Question: Using GWT 2.4...
I am building upon a complex Composite dual view/edit mode implementation that is backed GWT's DataGrid and MultiSelectionModel. My goal is for a user to be able to click a checkbox in each row that they'd like to post updates for.
Here's a screenshot from a semi-functional interface:

Note the selected (highlighted) rows.
Now the problem is that when I type something in any of the cells (e.g., the first row's $ cell under the $/Mw 1 composite cell header), then click that row's checkbox (or any other row's checkbox for that matter) to select or de-select, the value gets reset to the original value when the screen's data was first requested. Not desired behavior by any stretch!
Let's take a look at my custom implementation for the grid. (Excuse the length).
'''
public abstract class ToggleableGrid<T extends Identifiable<?>> extends Composite {
private static final int CHKBOX_COLUMN_WIDTH = App.INSTANCE.checkboxColumnWidth();
private static final DisplayMode DEFAULT_MODE = DisplayMode.VIEW;
private ProvidesKey<T> keyProvider;
private DataGrid<T> grid;
private MultiSelectionModel<T> selectionModel;
private ListDataProvider<T> dataProvider;
private int tabIndex = 0;
public ToggleableGrid() {
final DataGridConfiguration config = new DefaultDataGridConfiguration();
initGrid(config);
}
public ToggleableGrid(DataGridConfiguration config) {
initGrid(config);
}
private void initGrid(DataGridConfiguration config) {
keyProvider = new ProvidesKey<T>() {
@Override
public Object getKey(T item) {
return item == null ? null : item.getId();
}
};
grid = new DataGrid<T>(config.getPageSize(), config.getResources(), keyProvider);
// Set the message to display when the table is empty.
grid.setEmptyTableWidget(new Label(UiMessages.INSTANCE.no_results()));
initWidget(grid);
setVisible(true);
}
public void setInput(List<T> content) {
setInput(content, DEFAULT_MODE);
}
public void setInput(List<T> content, DisplayMode mode) {
resetTableColumns();
if (isInEditMode(mode)) {
// Add a selection model so we can select cells
selectionModel = new MultiSelectionModel<T>(keyProvider);
grid.setSelectionModel(selectionModel, DefaultSelectionEventManager.<T> createCheckboxManager(0));
addRowSelector();
}
dataProvider = new ListDataProvider<T>(content);
final ListHandler<T> sortHandler = new ListHandler<T>(dataProvider.getList());
grid.addColumnSortHandler(sortHandler);
initializeStructure(constructMetadata(), sortHandler, mode);
dataProvider.addDataDisplay(grid);
}
// see https://stackoverflow.com/questions/<PHONE>/remove-all-columns-from-a-celltable
// concrete classes are forced to maintain a handle on all columns added
private void resetTableColumns() {
for (final Column<T, ?> column: allColumns()) {
grid.removeColumn(column);
}
allColumns().clear();
}
protected boolean isInEditMode(DisplayMode currentDisplayMode) {
boolean result = false;
if (currentDisplayMode.equals(DisplayMode.EDIT)) {
result = true;
}
return result;
}
protected abstract Set<Column<T, ?>> allColumns();
protected abstract TableMetadata constructMetadata();
protected abstract void initializeStructure(TableMetadata metadata, ListHandler<T> sortHandler, DisplayMode mode);
protected void setColumnHorizontalAlignment(Column<T, ?> column, HorizontalAlignmentConstant alignment) {
column.setHorizontalAlignment(alignment);
}
// TODO figure out how to add a checkbox to column header that provides select/de-select all capability
// see https://stackoverflow.com/questions/<PHONE>/gwt-celltable-programmatically-select-checkboxcell
protected void addRowSelector() {
final Column<T, Boolean> rowSelectColumn = new Column<T, Boolean>(new CheckboxCell(true, false)) {
@Override
public Boolean getValue(T value) {
Boolean result;
// check for null value and return null;
if(value == null || value.getId() == null) {
result = null;
} else { // get value from the selection model
result = selectionModel.isSelected(value);
}
return result;
}
};
addColumn(rowSelectColumn, UiMessages.INSTANCE.select());
setColumnWidth(rowSelectColumn, CHKBOX_COLUMN_WIDTH, Unit.PX);
setColumnHorizontalAlignment(rowSelectColumn, HasHorizontalAlignment.ALIGN_CENTER);
}
protected void setColumnWidth(Column<T, ?> column, int width, Unit unit) {
grid.setColumnWidth(column, width, unit);
}
protected void addColumn(Column<T, ?> column, String columnHeaderName) {
addColumn(column, columnHeaderName, HasHorizontalAlignment.ALIGN_RIGHT);
}
protected void addColumn(Column<T, ?> column, String columnHeaderName, HorizontalAlignmentConstant alignment) {
final SafeHtmlBuilder sb = new SafeHtmlBuilder();
final String divStart = "<div align=""+ alignment.getTextAlignString() + "" class="" +UiResources.INSTANCE.style().word_wrap() + "">";
sb.appendHtmlConstant(divStart).appendEscaped(columnHeaderName).appendHtmlConstant("</div>");
final SafeHtml header = sb.toSafeHtml();
grid.addColumn(column, header);
allColumns().add(column);
}
protected CompositeCell<T> generateCompositeCell(final List<HasCell<T, ?>> hasCells) {
final CompositeCell<T> compositeCell = new CompositeCell<T>(hasCells) {
@Override
public void render(Context context, T value, SafeHtmlBuilder sb) {
sb.appendHtmlConstant("<table><tbody><tr>");
super.render(context, value, sb);
sb.appendHtmlConstant("</tr></tbody></table>");
}
@Override
protected Element getContainerElement(Element parent) {
// Return the first TR element in the table.
return parent.getFirstChildElement().getFirstChildElement().getFirstChildElement();
}
@Override
protected <X> void render(Context context, T value,
SafeHtmlBuilder sb, HasCell<T, X> hasCell) {
final Cell<X> cell = hasCell.getCell();
sb.appendHtmlConstant("<td>");
cell.render(context, hasCell.getValue(value), sb);
sb.appendHtmlConstant("</td>");
}
};
return compositeCell;
}
// FIXME not working quite the way we'd expect, index incremented within column for each row, not each row by column
protected int nextTabIndex() {
tabIndex++;
return tabIndex;
}
protected AbstractCellTable<T> getGrid() {
return grid;
}
/**
* Gets the selected (row(s) of) data from grid (used in edit mode)
* @return the selected data (as per selection model)
*/
public List<T> getSelectedData() {
final List<T> data = new ArrayList<T>();
data.addAll(selectionModel.getSelectedSet());
return data;
}
/**
* Gets all (row(s) of) data in grid (used in edit mode)
* @return all data as list
*/
public List<T> getAllData() {
return dataProvider.getList();
}
/**
* Clears the currently selected (row(s) of) data (used in edit mode)
*/
public void clearSelectedData() {
selectionModel.clear();
grid.redraw();
}
}
'''
So, the interesting methods to stare at above (I think) are , and .
We initialize the grid with List data and set a display mode in setInput. It's here as well that the selection model is initialized. It uses GWT's DefaultSelectionEventManager createCheckboxManager().
I've been trying to grok the event model, but it eludes me. I've visited the following sources online, but have come up short on avenues to solving this problem.
-- <URL>
AbstractInputCell's getConsumedEventsImpl adds focus, blur and keydown, so this (I believe) is not a track I need to explore
-- <URL>
The various ways you can instantiate a CheckBoxCell got me curious, and I've tried many constructor argument permutations, but the one I settled on (true, false) is (I believe) the right one
Agreeing here and now (before being reprimanded) that there's perhaps some unnecessary complexity in my implementation, but I am looking for guidance nonetheless. Thanks!
If it helps here's an impl of the aforementioned ToggleableGrid. If anything it gives you more detail on what goes into each CompositeCell. For details on AbstractValidatableColumn and ValidatableInputCell, see: <URL>.
'''
public class EnergyOfferGrid extends ToggleableGrid<EnergyOfferDTO> {
public EnergyOfferGrid() {
super();
}
public EnergyOfferGrid(DataGridConfiguration config) {
super(config);
}
private static final int MAX_NUMBER_OF_MW_PRICE_POINTS = App.INSTANCE.maxNoOfMwPricePoints();
private Set<Column<EnergyOfferDTO, ?>> columns = new HashSet<Column<EnergyOfferDTO, ?>>();
@Override
protected Set<Column<EnergyOfferDTO, ?>> allColumns() {
return columns;
}
@Override
protected TableMetadata constructMetadata() {
final TableMetadata metadata = new TableMetadata();
// TODO Consider a predefined set of ReferenceData to be held in a common package
// Use Slope
metadata.addColumnMetadata(UiMessages.INSTANCE.use_slope(), new String[] {UiMessages.INSTANCE.yes(), UiMessages.INSTANCE.no()}, new String[] {"true", "false"});
return metadata;
}
@Override
protected void initializeStructure(TableMetadata metadata, ListHandler<EnergyOfferDTO> sortHandler, DisplayMode currentDisplayMode) {
addHourColumn(sortHandler);
addUseSlopeColumn(metadata, sortHandler, currentDisplayMode);
for (int i = 0; i < MAX_NUMBER_OF_MW_PRICE_POINTS; i++) { // zero-based indexing
addPriceMwColumn(i, currentDisplayMode);
}
}
protected void addHourColumn(ListHandler<EnergyOfferDTO> sortHandler) {
final Column<EnergyOfferDTO, String> hourColumn = new Column<EnergyOfferDTO, String>(new TextCell()) {
@Override
public String getValue(EnergyOfferDTO energyOffer) {
String result = "";
if (energyOffer.getId() != null) {
final String isoDateTime = energyOffer.getId().getOperatingHour();
if (isoDateTime != null && !isoDateTime.isEmpty()) {
final Date dateTime = CSTimeUtil.isoToDate(isoDateTime);
if (dateTime != null) {
result = CSTimeUtil.dateToHour(dateTime);
}
}
}
return result;
}
};
hourColumn.setSortable(true);
sortHandler.setComparator(hourColumn, new Comparator<EnergyOfferDTO>() {
@Override
public int compare(EnergyOfferDTO eo1, EnergyOfferDTO eo2) {
final String date1 = eo1.getId() != null ? eo1.getId().getOperatingHour() : "";
final String date2 = eo2.getId() != null ? eo2.getId().getOperatingHour() : "";
return date1.compareTo(date2);
}
});
// We know that the data is sorted by hour by default.
getGrid(). getColumnSortList().push(hourColumn);
addColumn(hourColumn, UiMessages.INSTANCE.hour());
setColumnWidth(hourColumn, 45, Unit.PX);
setColumnHorizontalAlignment(hourColumn, HasHorizontalAlignment.ALIGN_RIGHT);
}
protected void addUseSlopeColumn(TableMetadata metadata, ListHandler<EnergyOfferDTO> sortHandler, DisplayMode currentDisplayMode) {
final ReferenceData refData = metadata.allColumnMetadata().get(UiMessages.INSTANCE.use_slope());
Column<EnergyOfferDTO, String> useSlopeColumn;
Cell<String> cell;
if (isInEditMode(currentDisplayMode)) {
cell = new ReferenceDataBackedSelectionCell(refData);
} else {
cell = new TextCell();
}
useSlopeColumn = new Column<EnergyOfferDTO, String>(cell) {
@Override
public String getValue(EnergyOfferDTO energyOffer) {
return refData.getDisplayValueForSubmitValue(Boolean.toString(energyOffer.isSlopeUsed()));
}
};
useSlopeColumn.setSortable(true);
sortHandler.setComparator(useSlopeColumn, new Comparator<EnergyOfferDTO>() {
@Override
public int compare(EnergyOfferDTO eo1, EnergyOfferDTO eo2) {
final String slopeUsed1 = String.valueOf(eo1.isSlopeUsed());
final String slopeUsed2 = String.valueOf(eo1.isSlopeUsed());
return slopeUsed1.compareTo(slopeUsed2);
}
});
addColumn(useSlopeColumn, UiMessages.INSTANCE.use_slope());
setColumnWidth(useSlopeColumn, 75, Unit.PX);
setColumnHorizontalAlignment(useSlopeColumn, HasHorizontalAlignment.ALIGN_RIGHT);
}
protected void addPriceMwColumn(final int colIndex, DisplayMode currentDisplayMode) {
// Construct a composite cell for energy offers that includes a pair of text inputs
final List<HasCell<EnergyOfferDTO, ?>> columns = new ArrayList<
HasCell<EnergyOfferDTO, ?>>();
// this DTO is passed along so that price and mw values for new entries are kept together
final OfferPriceMwPair newOfferPriceMwPair = new OfferPriceMwPair();
// Price
final Column<EnergyOfferDTO, String> priceColumn = generatePriceColumn(colIndex, newOfferPriceMwPair, currentDisplayMode);
columns.add(priceColumn);
// MW
final Column<EnergyOfferDTO, String> mwColumn = generateMwColumn(colIndex, newOfferPriceMwPair, currentDisplayMode);
columns.add(mwColumn);
// Composite
final CompositeCell<EnergyOfferDTO> priceMwColumnInnards = generateCompositeCell(columns);
final IdentityColumn<EnergyOfferDTO> priceMwColumn = new IdentityColumn<EnergyOfferDTO>(priceMwColumnInnards);
final StringBuilder colHeader = new StringBuilder();
colHeader.append(UiMessages.INSTANCE.price_mw_header()).append(" ").append(String.valueOf(colIndex + 1));
addColumn(priceMwColumn, colHeader.toString());
setColumnWidth(priceMwColumn, 7, Unit.EM);
setColumnHorizontalAlignment(priceMwColumn, HasHorizontalAlignment.ALIGN_RIGHT);
}
protected Column<EnergyOfferDTO, String> generatePriceColumn(final int colIndex, final OfferPriceMwPair newOfferPriceMwPair, DisplayMode currentDisplayMode) {
Column<EnergyOfferDTO, String> priceColumn;
if (isInEditMode(currentDisplayMode)) {
priceColumn = new BigDecimalValidatableColumn<EnergyOfferDTO, OfferPriceMwPair>(nextTabIndex(), getGrid()) {
@Override
public String getValue(EnergyOfferDTO energyOffer) {
return obtainPriceValue(colIndex, energyOffer, false);
}
@Override
public void doUpdate(int index, EnergyOfferDTO energyOffer, String value) {
if (value != null && !value.isEmpty()) {
// number format exceptions should be caught and handled by event bus's handle method
final double valueAsDouble = NumberFormat.getDecimalFormat().parse(value);
final BigDecimal price = BigDecimal.valueOf(valueAsDouble);
final List<OfferPriceMwPair> offerPriceCurve = energyOffer.getCurve();
final OfferPriceMwPair offerPriceMwPair = offerPriceCurve.get(colIndex);
if (offerPriceMwPair == null) { // we have a new price value
newOfferPriceMwPair.setPrice(price);
offerPriceCurve.add(newOfferPriceMwPair);
} else {
offerPriceMwPair.setPrice(price);
}
}
}
@Override
protected String getPropertyName() {
return "price";
}
@Override
protected Class<OfferPriceMwPair> getPropertyOwner() {
return OfferPriceMwPair.class;
}
};
} else {
priceColumn = new Column<EnergyOfferDTO, String>(new TextCell()) {
@Override
public String getValue(EnergyOfferDTO energyOffer) {
final String result = obtainPriceValue(colIndex, energyOffer, true);
return result;
}
};
}
return priceColumn;
}
private String obtainPriceValue(final int colIndex, EnergyOfferDTO energyOffer, boolean withCurrency) {
String result = "";
if (energyOffer != null) {
final List<OfferPriceMwPair> offerPriceCurve = energyOffer.getCurve();
final int numberOfPairs = offerPriceCurve.size();
if (colIndex < numberOfPairs) {
final OfferPriceMwPair offerPriceMwPair = offerPriceCurve.get(colIndex);
if (offerPriceMwPair != null) {
final BigDecimal price = offerPriceMwPair.getPrice();
if (price != null) {
final double value = price.doubleValue();
if (withCurrency) {
result = NumberFormat.getCurrencyFormat().format(value);
} else {
result = NumberFormat.getDecimalFormat().format(value);
}
}
}
}
}
return result;
}
protected Column<EnergyOfferDTO, String> generateMwColumn(final int colIndex, final OfferPriceMwPair newOfferPriceMwPair, DisplayMode currentDisplayMode) {
Column<EnergyOfferDTO, String> mwColumn;
if (isInEditMode(currentDisplayMode)) {
mwColumn = new BigDecimalValidatableColumn<EnergyOfferDTO, PriceMwPair>(nextTabIndex(), getGrid()) {
@Override
public String getValue(EnergyOfferDTO energyOffer) {
return obtainMwValue(colIndex, energyOffer);
}
@Override
public void doUpdate(int index, EnergyOfferDTO energyOffer, String value) {
if (value != null && !value.isEmpty()) {
// number format exceptions should be caught and handled by event bus's handle method
final double valueAsDouble = NumberFormat.getDecimalFormat().parse(value);
final BigDecimal mw = BigDecimal.valueOf(valueAsDouble);
final List<OfferPriceMwPair> offerPriceCurve = energyOffer.getCurve();
final OfferPriceMwPair offerPriceMwPair = offerPriceCurve.get(colIndex);
if (offerPriceMwPair == null) { // we have a new price value
newOfferPriceMwPair.setMw(mw);
offerPriceCurve.add(newOfferPriceMwPair);
} else {
offerPriceMwPair.setMw(mw);
}
}
}
@Override
protected String getPropertyName() {
return "mw";
}
@Override
protected Class<PriceMwPair> getPropertyOwner() {
return PriceMwPair.class;
}
};
} else {
mwColumn = new Column<EnergyOfferDTO, String>(new TextCell()) {
@Override
public String getValue(EnergyOfferDTO energyOffer) {
final String result = obtainMwValue(colIndex, energyOffer);
return result;
}
};
}
return mwColumn;
}
private String obtainMwValue(final int colIndex, EnergyOfferDTO energyOffer) {
String result = "";
if (energyOffer != null) {
final List<OfferPriceMwPair> offerPriceCurve = energyOffer.getCurve();
final int numberOfPairs = offerPriceCurve.size();
if (colIndex < numberOfPairs) {
final PriceMwPair offerPriceMwPair = offerPriceCurve.get(colIndex);
if (offerPriceMwPair != null) {
final BigDecimal mw = offerPriceMwPair.getMw();
if (mw != null) {
result = NumberFormat.getDecimalFormat().format(mw);
}
}
}
}
return result;
}
}
'''
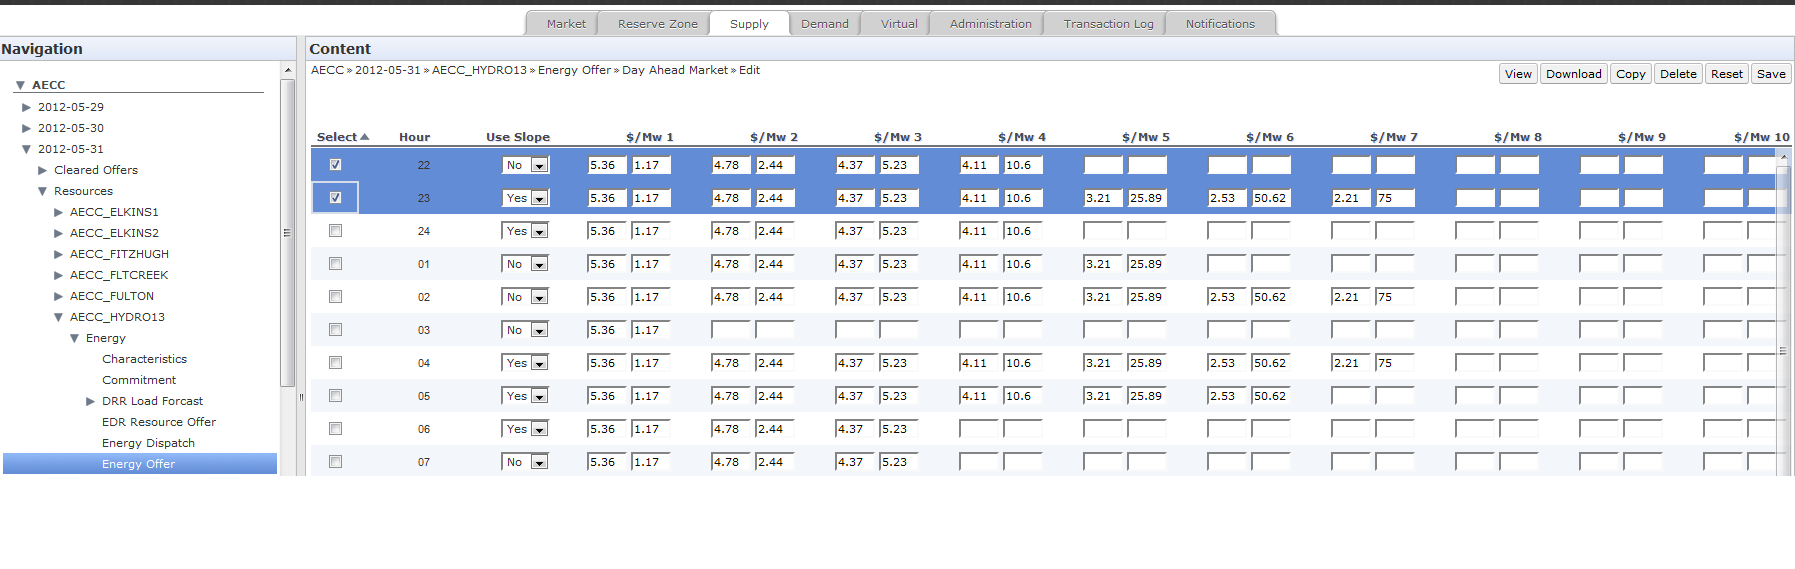
Answer: All that custom work w.r.t. 'WrapperCell' and 'CompositeValidatableColumn' was unnecessary.
It turns out that there's a way you construct 'CompositeCell's. See <URL>. My 'CompositeCell's were not receiving events. So, I changed the way I construct them in 'ToggleableGrid'.
'''
protected CompositeCell<T> generateCompositeCell(final List<HasCell<T, String>> hasCells) {
final CompositeCell<T> compositeCell = new CompositeCell<T>(hasCells) {
// to not run afoul of http://code.google.com/p/google-web-toolkit/issues/detail?id=5714
@Override
public void render(Context context, T value, SafeHtmlBuilder sb) {
sb.appendHtmlConstant("<div style="display: inline">");
super.render(context, value, sb);
sb.appendHtmlConstant("</div>");
}
@Override
protected Element getContainerElement(Element parent) {
// Return the first element in the DIV.
return parent.getFirstChildElement();
}
};
return compositeCell;
}
'''
After that change and incorporating my other validation-oriented classes: 'ValidatableFieldUpdater', 'AbstractValidatableColumn' (and derivatives), 'ValidatableInputField' and 'ConversionResult', life couldn't be more grand!